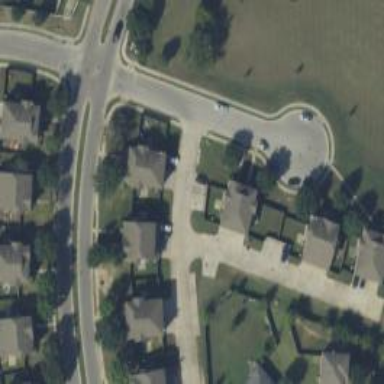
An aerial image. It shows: Alleyway designated as service road.